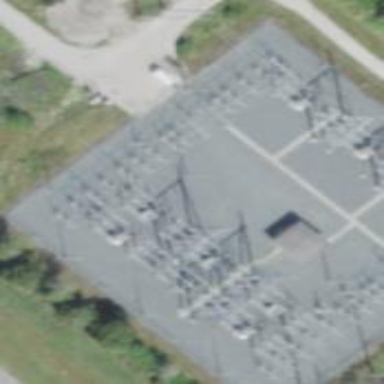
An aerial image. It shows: Switch used for power control.